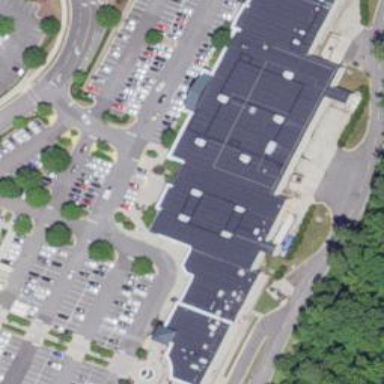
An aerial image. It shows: Mall building.